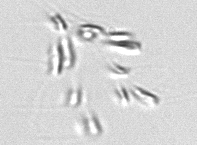
Label: Dinobryon